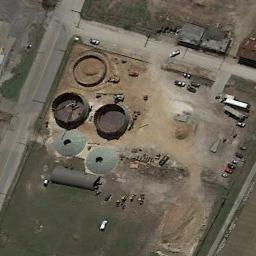
Label: storage tanks